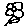
Label: flower